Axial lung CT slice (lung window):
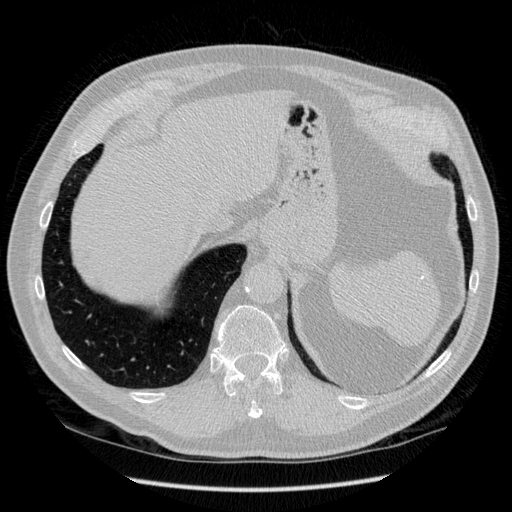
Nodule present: no